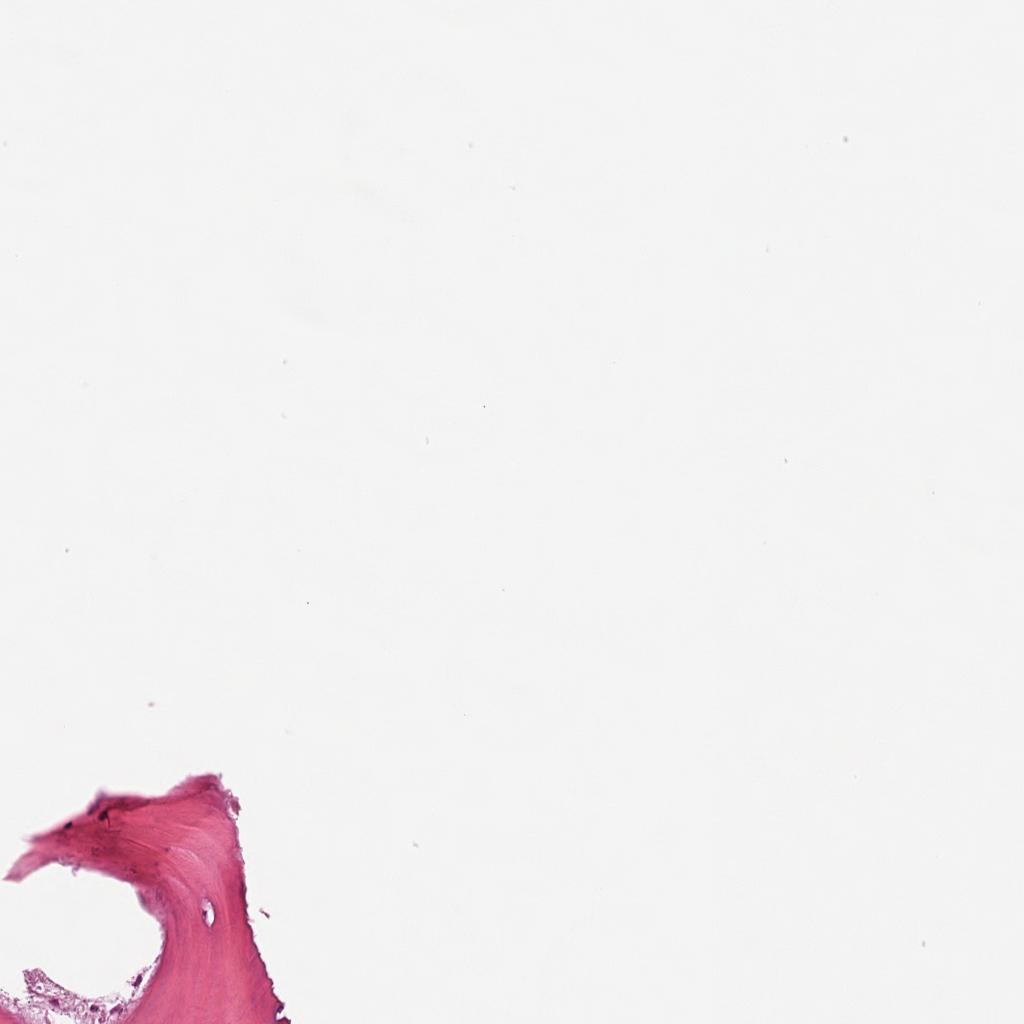
Label: Non-Tumor